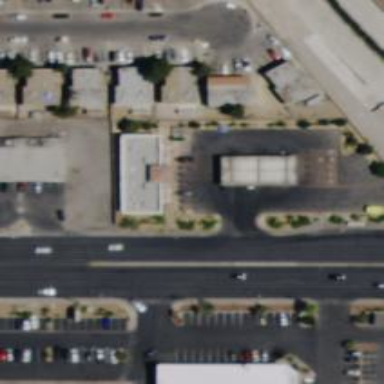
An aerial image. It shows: Convenience shop.